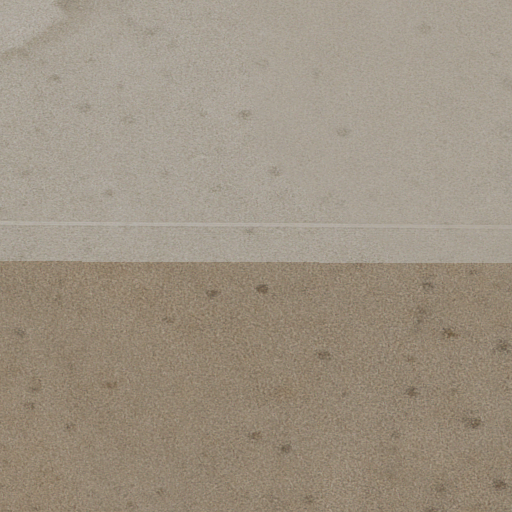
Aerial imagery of plain(s) in Nevada named Antelope Flat containing only shrub